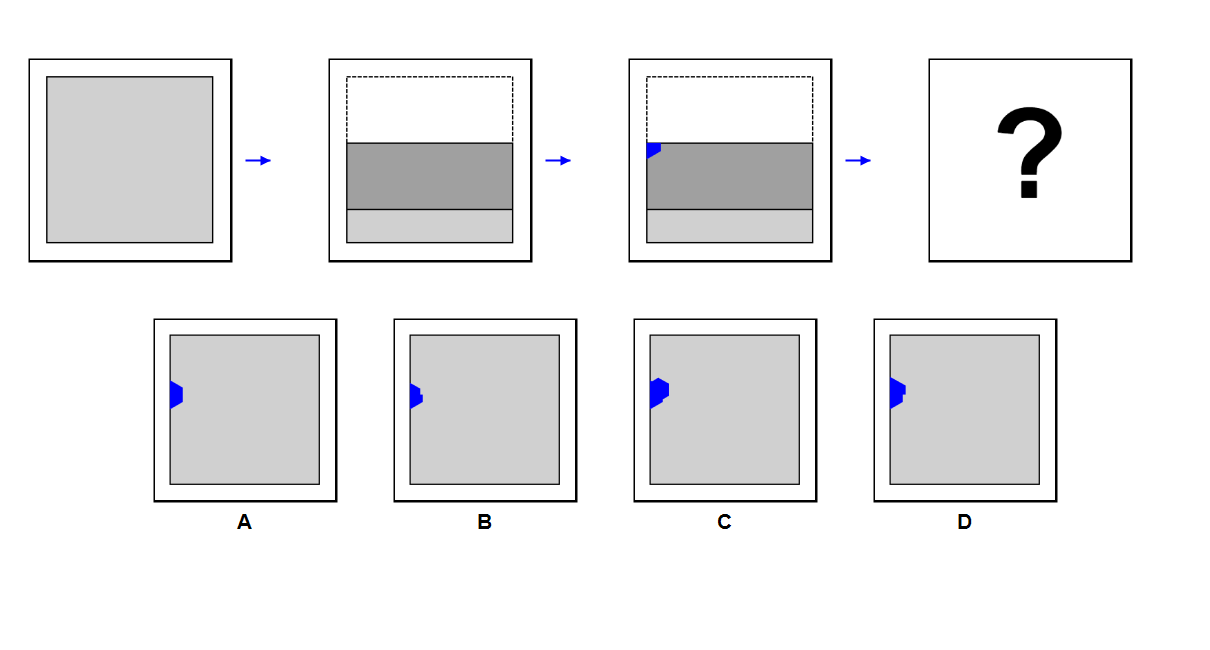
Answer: A